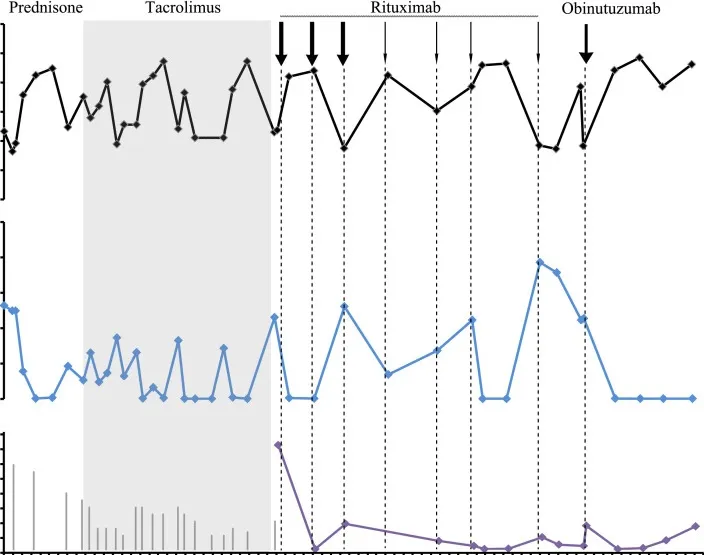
Clinical assessment and approach to treatment. The serum albumin level is indicated by the black curve. Proteinuria is evaluated using urine TPCR (blue curve). B cell counts are shown as a purple curve. The length of the gray vertical lines in the third panel corresponded to the prednisone dose. The length of the lines corresponded to the prednisone dose. The initial dose was 60 mg. The thick and thin arrows for rituximab indicate doses of 1 and 0.5 g, respectively.
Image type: pathology (immunostaining)